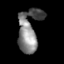
Tissue: skin
Cell type: Epithelial cells
Senescence score: 0.2864
Nuclear area (px): 857
Mean DAPI intensity: 122.034